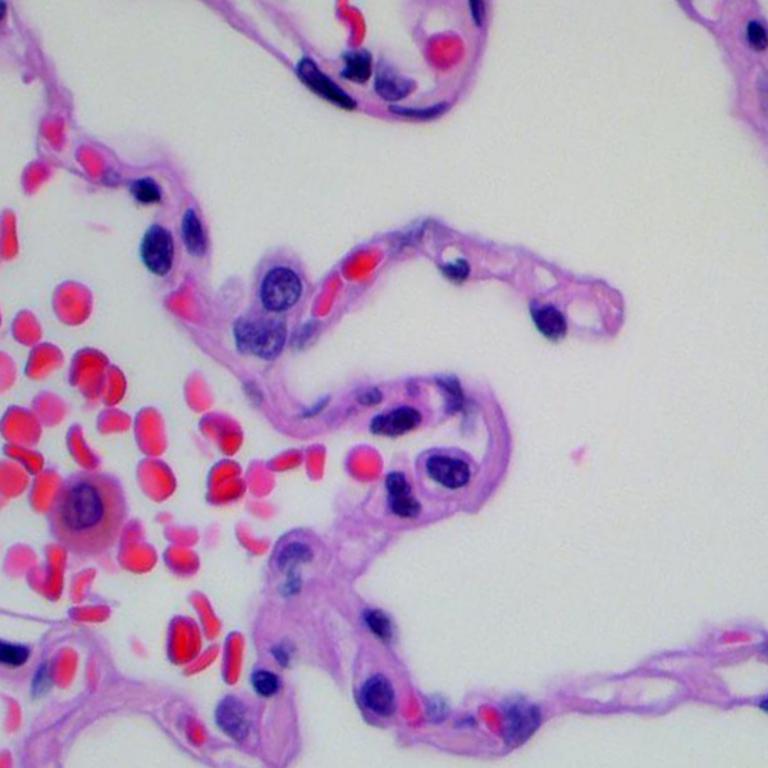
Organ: lung
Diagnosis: benign